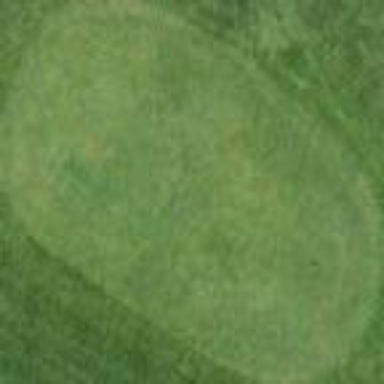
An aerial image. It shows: Golf tee.